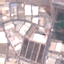
Label: Industrial